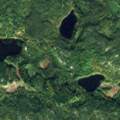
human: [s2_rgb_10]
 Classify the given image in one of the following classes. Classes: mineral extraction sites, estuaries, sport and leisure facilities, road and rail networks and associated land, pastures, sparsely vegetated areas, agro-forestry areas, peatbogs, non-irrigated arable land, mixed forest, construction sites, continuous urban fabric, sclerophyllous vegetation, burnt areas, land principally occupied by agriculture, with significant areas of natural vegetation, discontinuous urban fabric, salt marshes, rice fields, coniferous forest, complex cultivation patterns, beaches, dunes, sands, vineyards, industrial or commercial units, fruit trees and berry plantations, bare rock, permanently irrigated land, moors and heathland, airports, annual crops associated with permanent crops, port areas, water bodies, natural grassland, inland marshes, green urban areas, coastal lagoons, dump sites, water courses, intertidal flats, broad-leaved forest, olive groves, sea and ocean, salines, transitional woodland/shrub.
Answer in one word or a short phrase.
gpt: coniferous forest, mixed forest